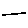
Label: line